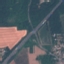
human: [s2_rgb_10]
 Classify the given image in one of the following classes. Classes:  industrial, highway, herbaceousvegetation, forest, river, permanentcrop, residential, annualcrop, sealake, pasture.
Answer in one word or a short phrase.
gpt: Highway